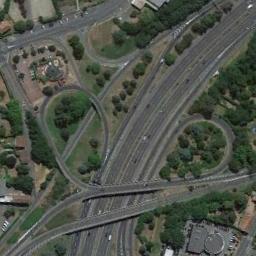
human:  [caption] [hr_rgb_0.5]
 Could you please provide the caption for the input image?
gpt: The overpass is next to the grass and some trees .

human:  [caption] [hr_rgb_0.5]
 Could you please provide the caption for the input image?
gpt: Here is an S-shaped overpass .

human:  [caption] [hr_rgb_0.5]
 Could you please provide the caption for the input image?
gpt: Many trees are beside the overpass .

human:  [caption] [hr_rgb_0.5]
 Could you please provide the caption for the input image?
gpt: The intricated overpasses is over the roads and the overpass is flanked by lots of trees .

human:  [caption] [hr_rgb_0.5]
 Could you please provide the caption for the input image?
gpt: There are some green trees and buildings beside the overpass .